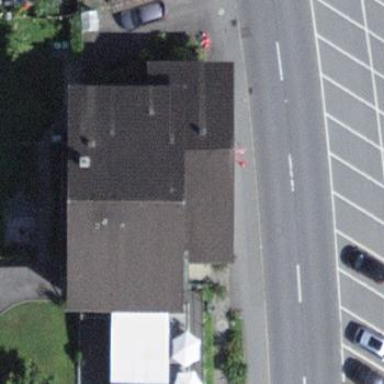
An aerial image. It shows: Restaurant building.